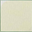
Piece: xx